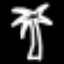
Label: palm tree